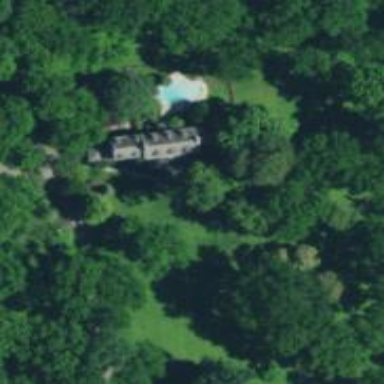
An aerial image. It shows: Historic manor.